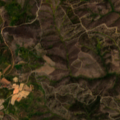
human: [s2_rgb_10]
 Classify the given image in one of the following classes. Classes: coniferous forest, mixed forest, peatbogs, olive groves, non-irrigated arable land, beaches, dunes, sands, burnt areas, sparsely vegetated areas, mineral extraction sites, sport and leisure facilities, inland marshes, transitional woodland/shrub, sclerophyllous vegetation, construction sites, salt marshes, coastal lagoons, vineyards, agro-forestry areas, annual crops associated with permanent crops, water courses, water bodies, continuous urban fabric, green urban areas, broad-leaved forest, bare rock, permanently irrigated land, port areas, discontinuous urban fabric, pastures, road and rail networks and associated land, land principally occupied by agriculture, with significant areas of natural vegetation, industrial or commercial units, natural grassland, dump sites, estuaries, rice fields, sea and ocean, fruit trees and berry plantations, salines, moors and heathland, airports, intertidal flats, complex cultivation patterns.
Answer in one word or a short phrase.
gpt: olive groves, complex cultivation patterns, broad-leaved forest, sclerophyllous vegetation, transitional woodland/shrub